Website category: university
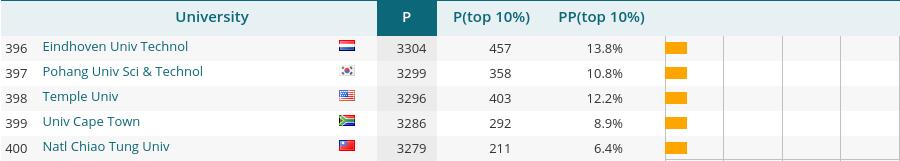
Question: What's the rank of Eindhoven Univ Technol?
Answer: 396

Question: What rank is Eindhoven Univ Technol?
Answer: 396

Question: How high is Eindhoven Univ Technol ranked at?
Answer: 396

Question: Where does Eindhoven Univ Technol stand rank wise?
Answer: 396

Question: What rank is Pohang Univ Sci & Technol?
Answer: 397

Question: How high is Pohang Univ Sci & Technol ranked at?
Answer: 397

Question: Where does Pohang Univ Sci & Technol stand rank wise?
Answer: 397

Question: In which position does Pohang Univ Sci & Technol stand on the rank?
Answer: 397

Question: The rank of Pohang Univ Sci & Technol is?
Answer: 397

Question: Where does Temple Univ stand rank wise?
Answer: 398

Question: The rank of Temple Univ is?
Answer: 398

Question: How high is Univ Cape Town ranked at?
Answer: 399

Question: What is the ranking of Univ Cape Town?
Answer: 399

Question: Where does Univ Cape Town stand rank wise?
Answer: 399

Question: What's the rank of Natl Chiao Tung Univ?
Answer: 400

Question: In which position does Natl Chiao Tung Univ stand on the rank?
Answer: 400

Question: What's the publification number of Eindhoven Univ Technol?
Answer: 3304

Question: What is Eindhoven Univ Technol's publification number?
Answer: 3304

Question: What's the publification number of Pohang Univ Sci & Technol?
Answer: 3299

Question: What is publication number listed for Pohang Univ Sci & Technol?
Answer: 3299

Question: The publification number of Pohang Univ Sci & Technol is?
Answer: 3299

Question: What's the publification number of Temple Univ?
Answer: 3296

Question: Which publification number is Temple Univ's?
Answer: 3296

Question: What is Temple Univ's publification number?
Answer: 3296

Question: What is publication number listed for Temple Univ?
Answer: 3296

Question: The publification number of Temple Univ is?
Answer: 3296

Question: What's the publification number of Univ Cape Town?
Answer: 3286

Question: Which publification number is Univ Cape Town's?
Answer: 3286

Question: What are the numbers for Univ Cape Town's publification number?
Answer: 3286

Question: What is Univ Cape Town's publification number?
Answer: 3286

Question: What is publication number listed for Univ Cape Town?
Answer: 3286

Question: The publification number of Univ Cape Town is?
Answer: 3286

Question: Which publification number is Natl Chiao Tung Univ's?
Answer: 3279

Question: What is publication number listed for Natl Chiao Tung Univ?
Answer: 3279

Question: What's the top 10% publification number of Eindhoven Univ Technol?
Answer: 457

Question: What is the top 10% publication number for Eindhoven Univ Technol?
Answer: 457

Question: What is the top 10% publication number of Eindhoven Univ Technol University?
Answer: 457

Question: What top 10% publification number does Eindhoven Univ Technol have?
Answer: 457

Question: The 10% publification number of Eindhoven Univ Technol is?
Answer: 457

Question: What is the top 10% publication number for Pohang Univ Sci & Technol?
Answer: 358

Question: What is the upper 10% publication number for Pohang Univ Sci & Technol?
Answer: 358

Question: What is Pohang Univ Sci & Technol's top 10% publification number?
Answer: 358

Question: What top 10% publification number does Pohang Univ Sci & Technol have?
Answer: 358

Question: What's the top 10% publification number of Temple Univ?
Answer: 403

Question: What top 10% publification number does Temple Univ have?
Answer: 403

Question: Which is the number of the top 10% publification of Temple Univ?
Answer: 403

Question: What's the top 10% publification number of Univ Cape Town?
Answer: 292

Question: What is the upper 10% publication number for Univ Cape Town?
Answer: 292

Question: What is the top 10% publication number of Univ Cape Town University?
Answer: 292

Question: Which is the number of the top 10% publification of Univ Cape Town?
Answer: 292

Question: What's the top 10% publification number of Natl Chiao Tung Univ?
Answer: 211

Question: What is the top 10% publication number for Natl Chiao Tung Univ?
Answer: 211

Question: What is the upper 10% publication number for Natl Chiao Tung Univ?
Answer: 211

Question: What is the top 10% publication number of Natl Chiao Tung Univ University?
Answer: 211

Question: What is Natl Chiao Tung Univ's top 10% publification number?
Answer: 211

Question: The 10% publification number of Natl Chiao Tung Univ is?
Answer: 211

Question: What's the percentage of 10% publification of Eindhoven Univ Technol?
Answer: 13.8%

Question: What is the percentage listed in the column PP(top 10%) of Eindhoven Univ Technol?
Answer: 13.8%

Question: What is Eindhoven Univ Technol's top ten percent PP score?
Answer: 13.8%

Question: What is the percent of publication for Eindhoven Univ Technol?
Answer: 13.8%

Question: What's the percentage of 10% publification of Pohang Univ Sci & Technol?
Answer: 10.8%

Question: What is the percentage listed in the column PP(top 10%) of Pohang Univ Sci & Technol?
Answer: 10.8%

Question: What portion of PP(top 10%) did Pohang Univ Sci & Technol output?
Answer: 10.8%

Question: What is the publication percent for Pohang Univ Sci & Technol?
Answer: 10.8%